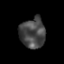
Tissue: lung
Cell type: Others
Senescence score: 0.2363
Nuclear area (px): 750
Mean DAPI intensity: 71.856